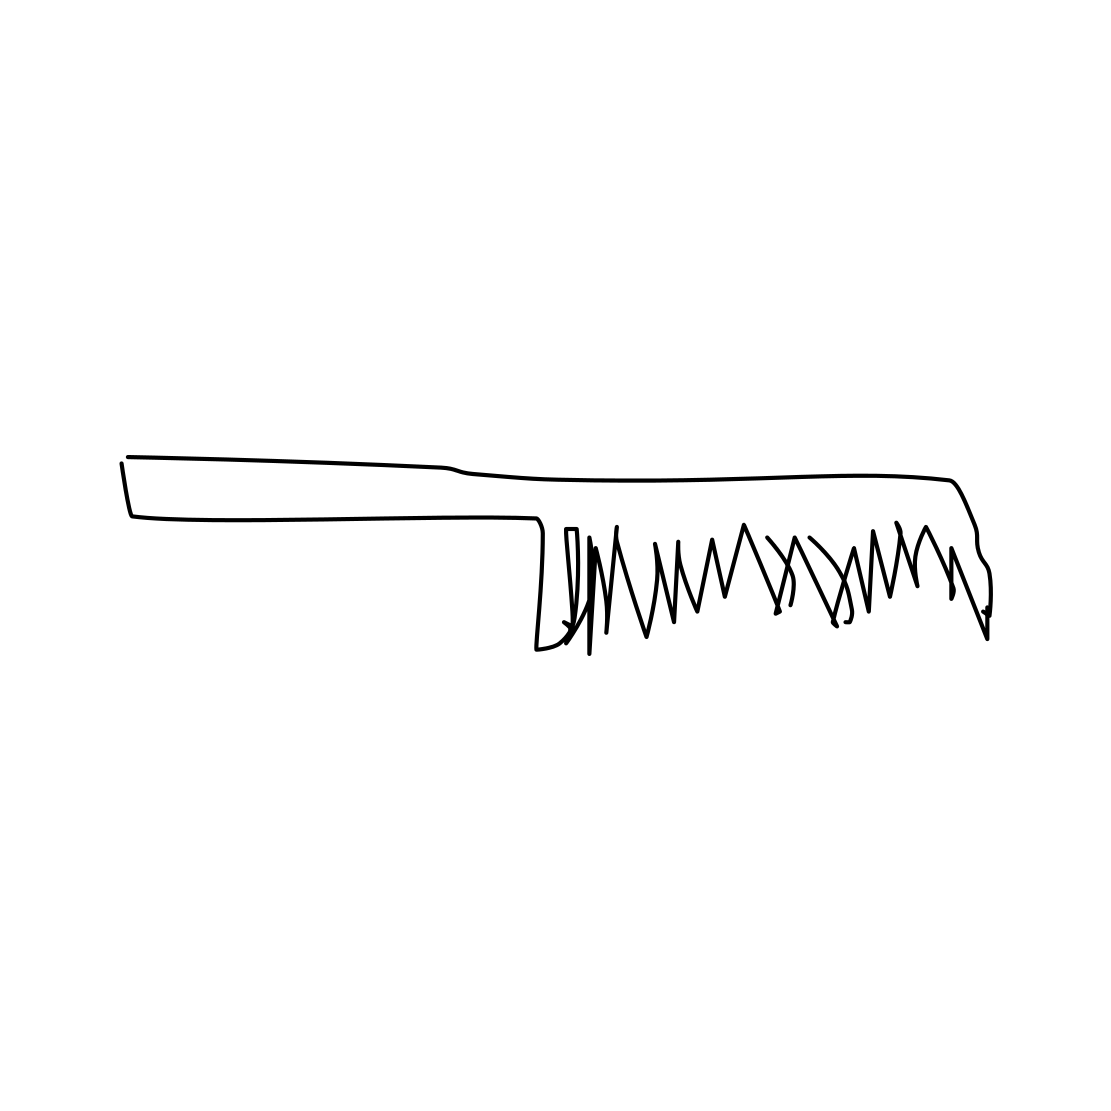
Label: comb